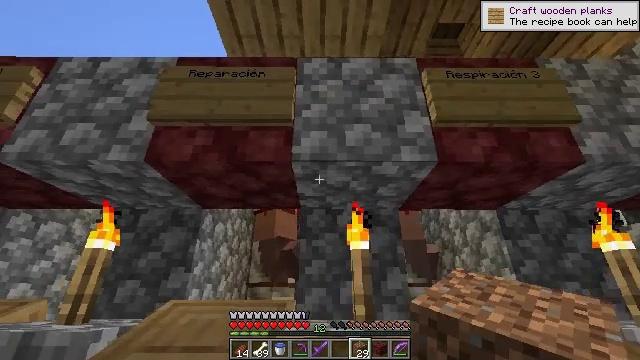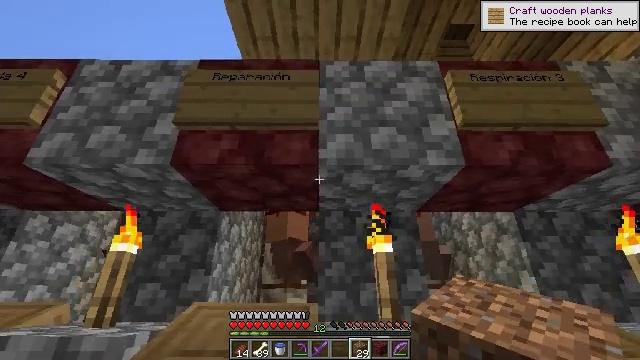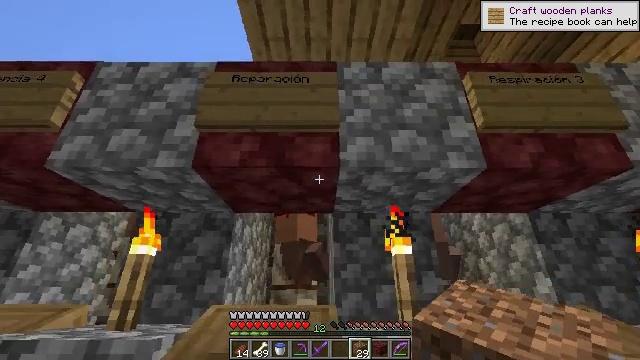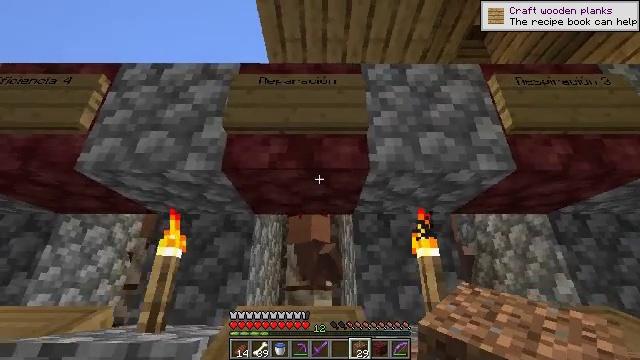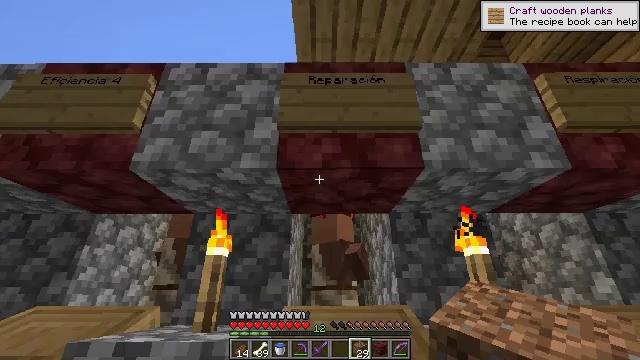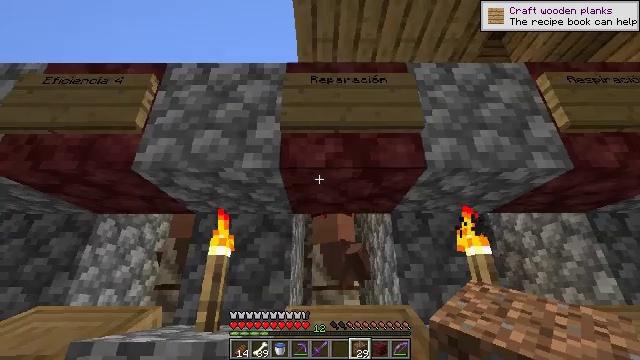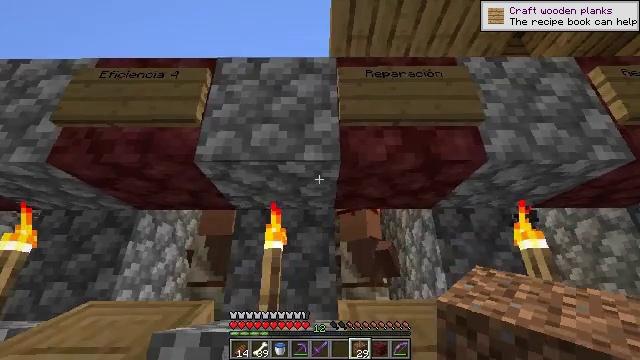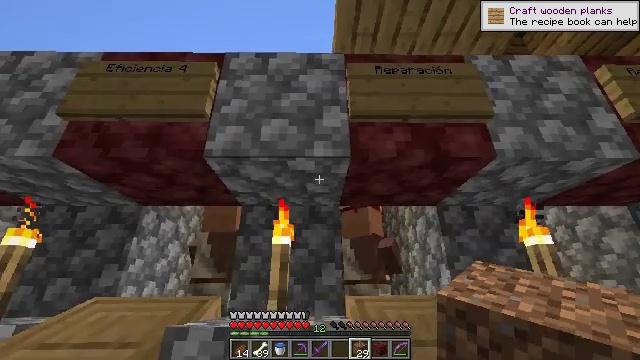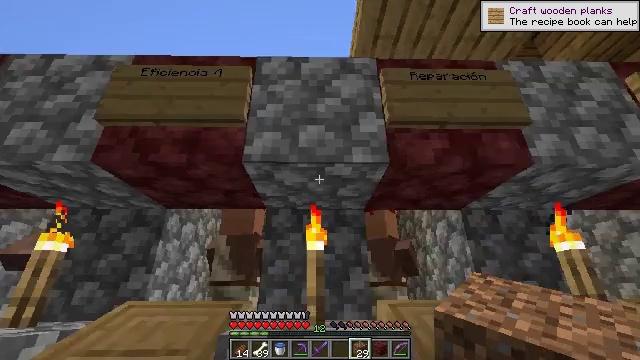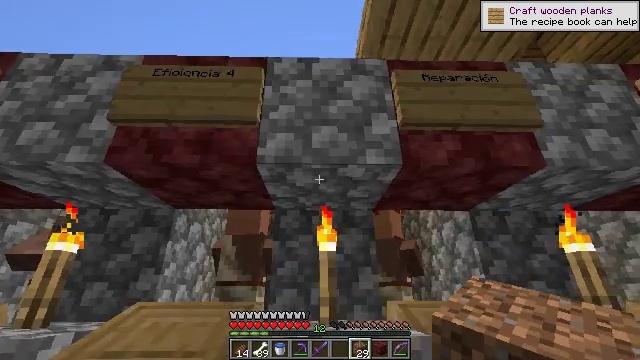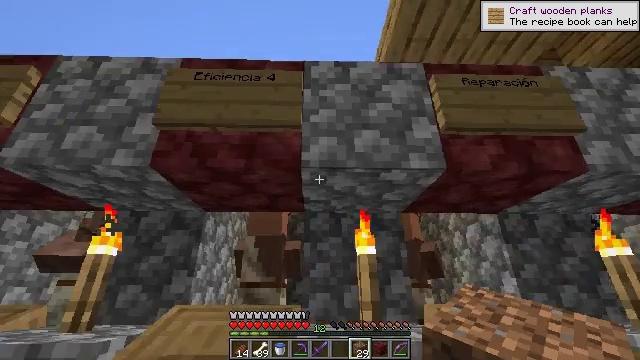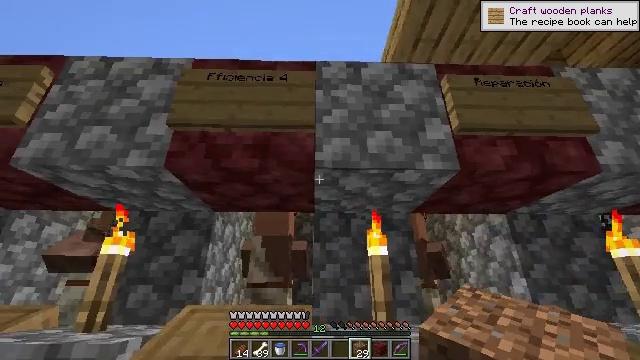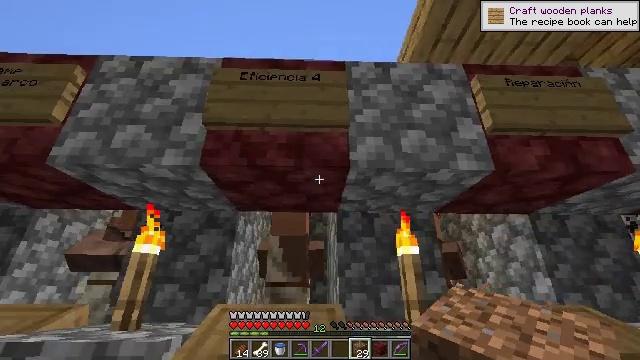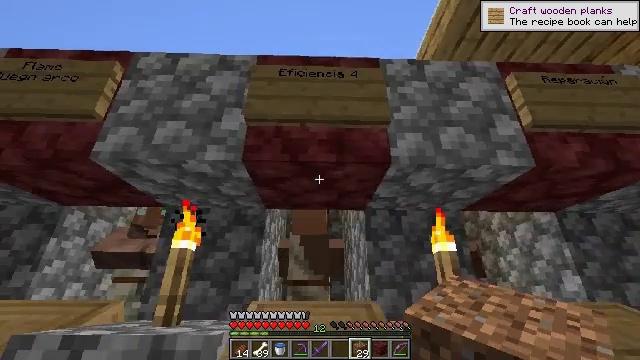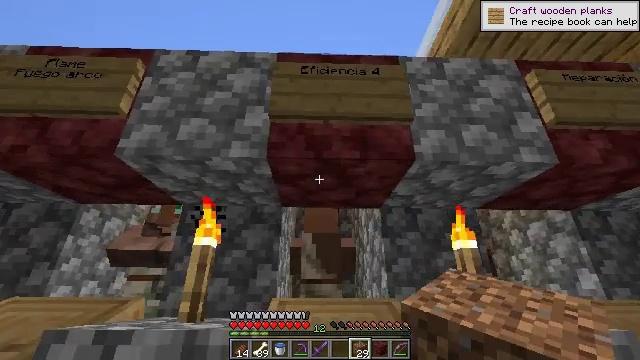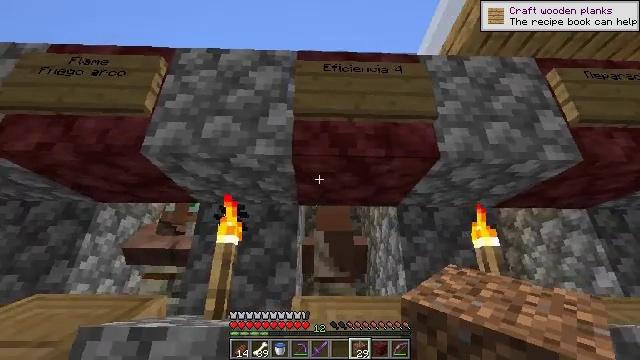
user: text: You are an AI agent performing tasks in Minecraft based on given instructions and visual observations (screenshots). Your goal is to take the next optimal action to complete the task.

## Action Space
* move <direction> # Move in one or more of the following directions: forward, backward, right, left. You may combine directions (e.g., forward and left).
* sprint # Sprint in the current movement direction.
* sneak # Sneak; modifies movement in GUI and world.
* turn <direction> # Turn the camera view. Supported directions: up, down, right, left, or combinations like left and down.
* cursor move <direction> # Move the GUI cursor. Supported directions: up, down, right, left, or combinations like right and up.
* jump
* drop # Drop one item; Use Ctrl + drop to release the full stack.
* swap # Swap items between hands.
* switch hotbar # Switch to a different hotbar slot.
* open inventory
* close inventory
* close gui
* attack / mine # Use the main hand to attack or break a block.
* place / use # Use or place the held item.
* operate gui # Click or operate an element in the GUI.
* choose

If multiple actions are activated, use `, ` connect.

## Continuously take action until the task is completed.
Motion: motion action
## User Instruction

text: Break the stone brick slab to recycle it.
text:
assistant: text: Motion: move left
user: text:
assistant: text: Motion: move left
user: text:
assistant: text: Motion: move left
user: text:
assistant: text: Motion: move left
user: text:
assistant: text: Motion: move left
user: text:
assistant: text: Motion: move left
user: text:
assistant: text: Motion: move left
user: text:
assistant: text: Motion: move left
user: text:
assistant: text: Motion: move left
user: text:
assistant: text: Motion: move left
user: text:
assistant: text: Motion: move left
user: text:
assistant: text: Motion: move left
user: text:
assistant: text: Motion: move left
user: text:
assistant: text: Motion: move left
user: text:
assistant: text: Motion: move left
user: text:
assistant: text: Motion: move left
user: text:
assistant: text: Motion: move left
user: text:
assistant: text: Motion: move left
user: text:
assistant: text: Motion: move left
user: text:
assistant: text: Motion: move left
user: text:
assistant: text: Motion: move left
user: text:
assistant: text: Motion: move left
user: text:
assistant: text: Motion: move left
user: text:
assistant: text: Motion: move left
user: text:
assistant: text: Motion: no_op
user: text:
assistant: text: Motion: no_op
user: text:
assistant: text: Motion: no_op
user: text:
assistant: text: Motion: no_op
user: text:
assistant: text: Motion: no_op
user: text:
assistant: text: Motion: no_op